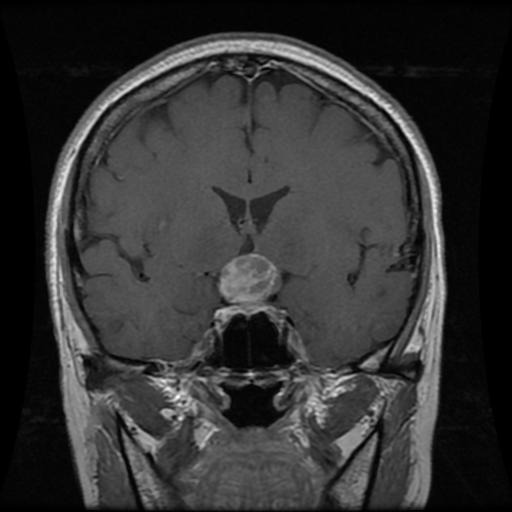
Label: pituitary